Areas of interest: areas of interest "Medical"
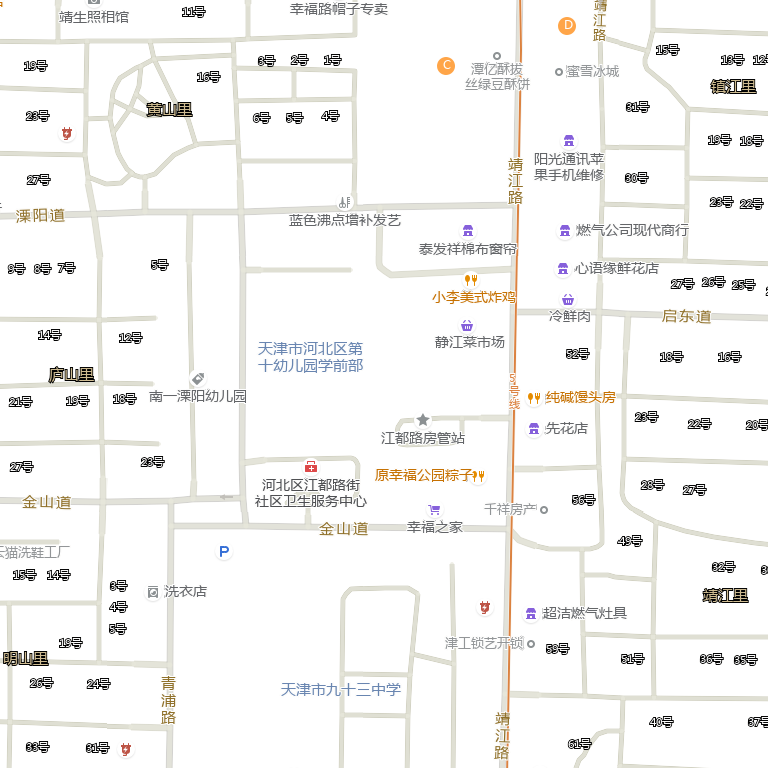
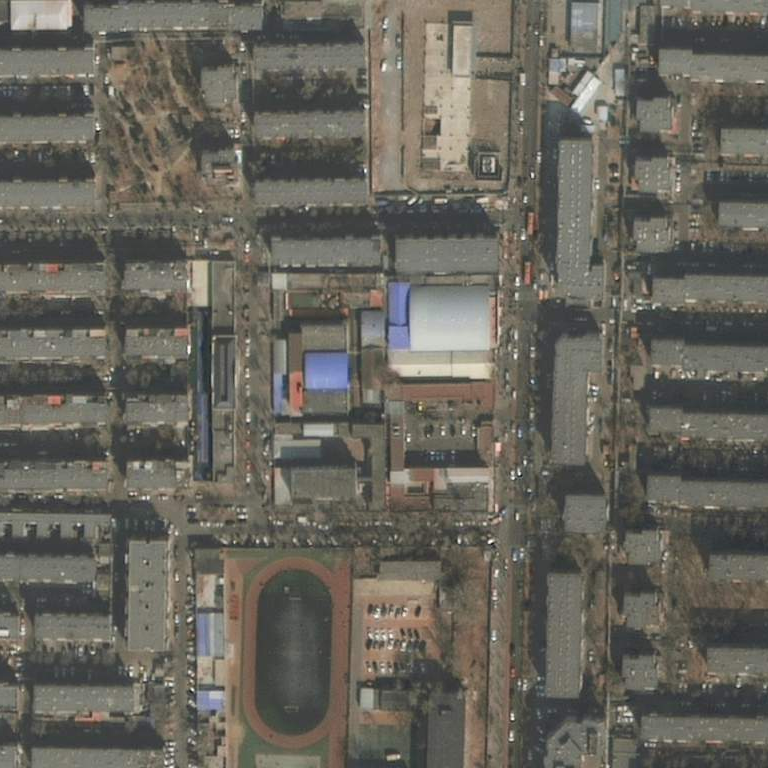